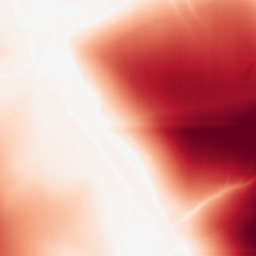
Category: morphological
Decomposition family: rolling_ball
Decomposition parameters: radius: 200
Upsampling method: cubic_mitchell
Upsampling parameters: scale: 4
Upsampling scale: 4